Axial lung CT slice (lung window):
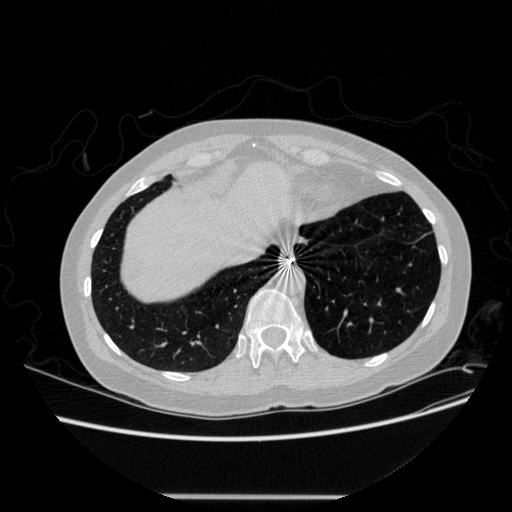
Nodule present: no